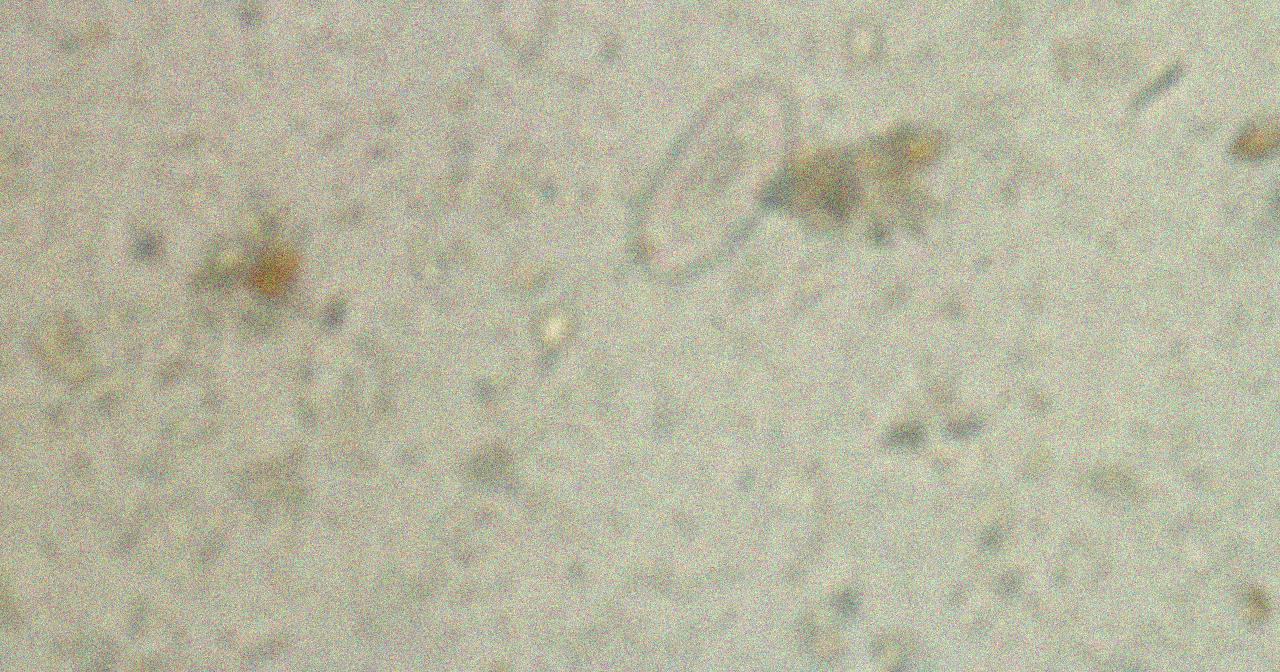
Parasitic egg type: Enterobius vermicularis